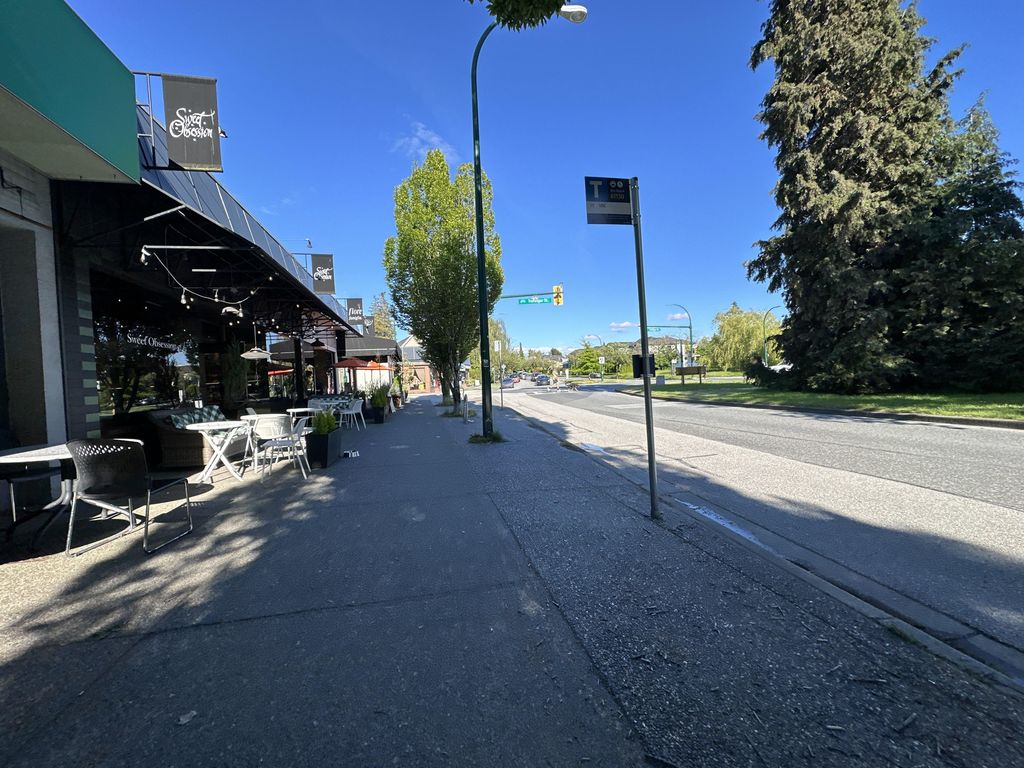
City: vancouver